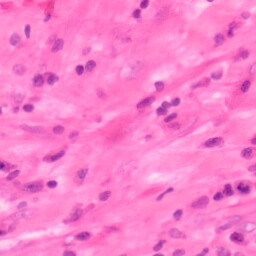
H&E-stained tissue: Colon